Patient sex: M
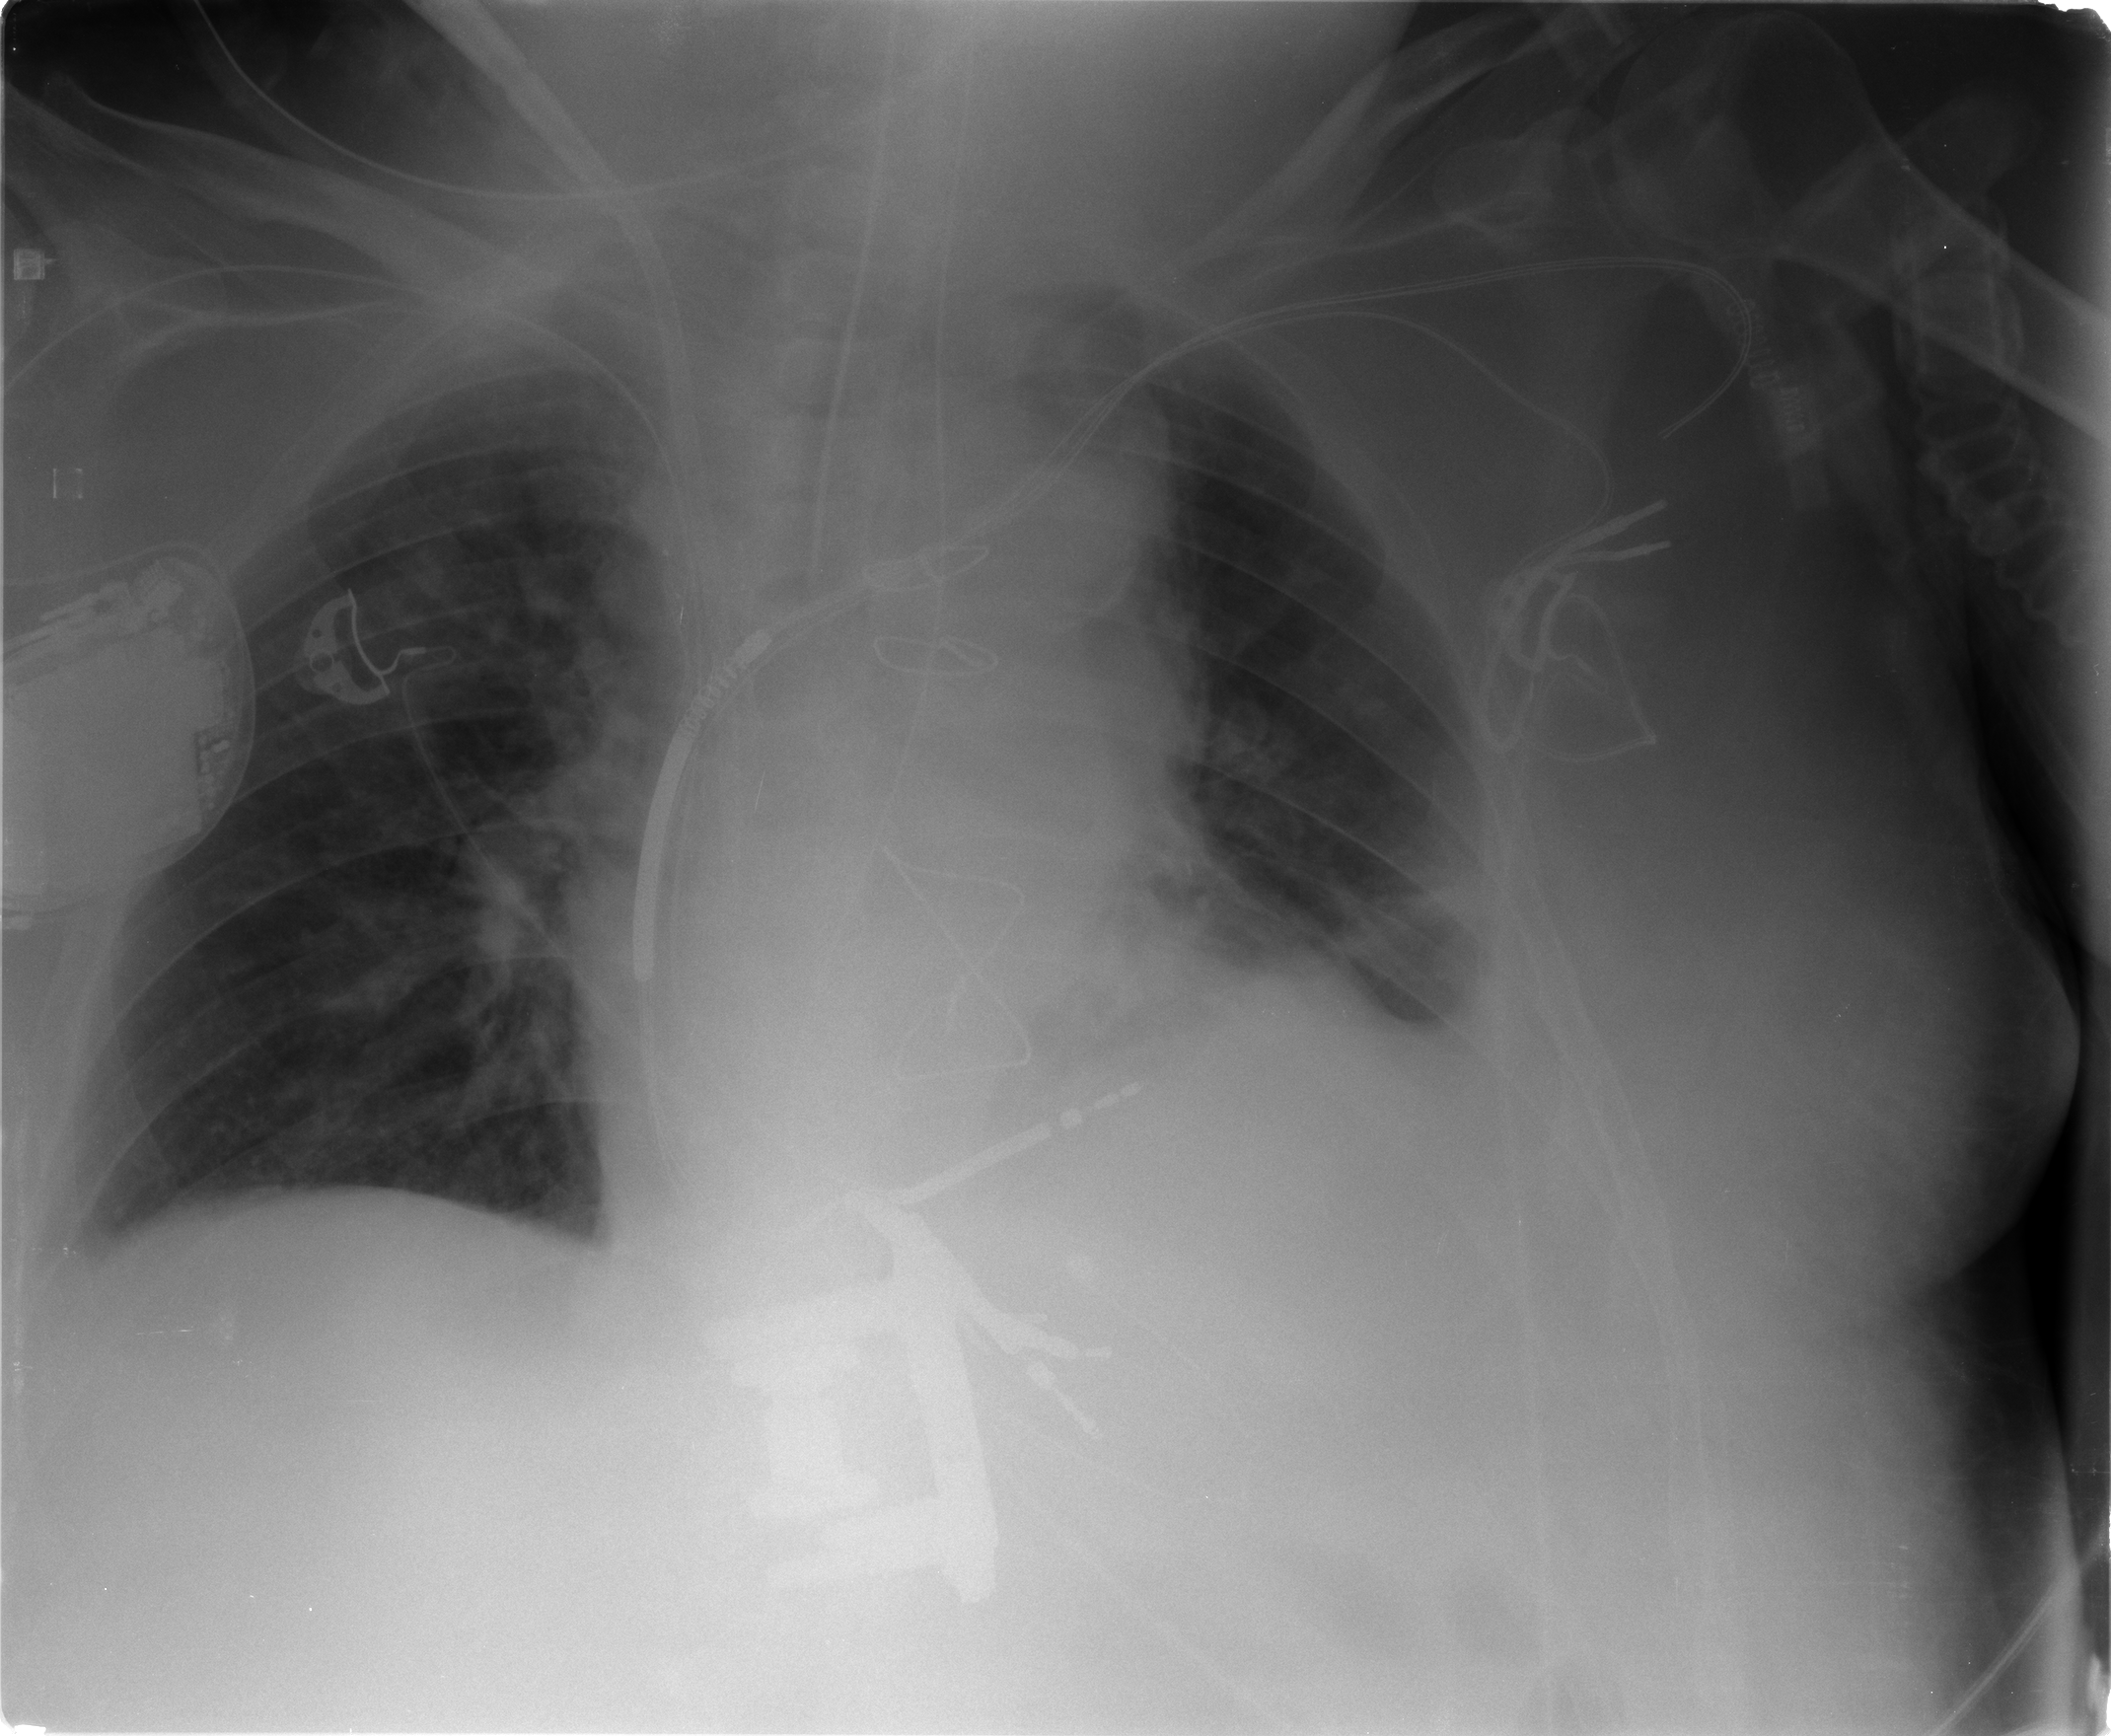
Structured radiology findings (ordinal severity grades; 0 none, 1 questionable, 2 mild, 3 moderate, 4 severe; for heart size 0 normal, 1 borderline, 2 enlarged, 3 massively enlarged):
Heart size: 2
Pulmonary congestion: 2
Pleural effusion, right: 1
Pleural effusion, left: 2
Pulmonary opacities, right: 2
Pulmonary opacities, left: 2
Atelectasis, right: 2
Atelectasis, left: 2